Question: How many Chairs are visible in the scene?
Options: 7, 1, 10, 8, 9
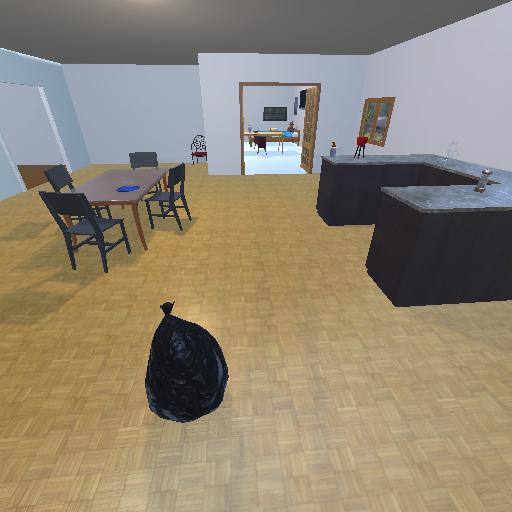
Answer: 7